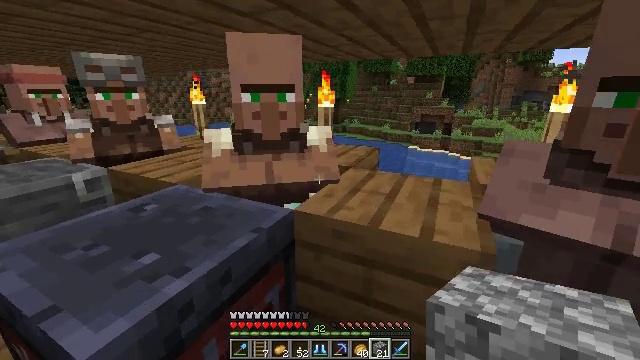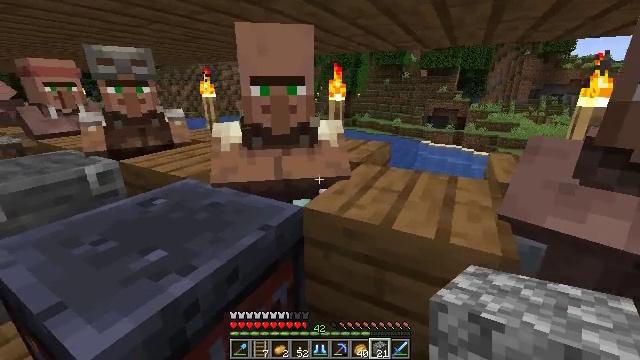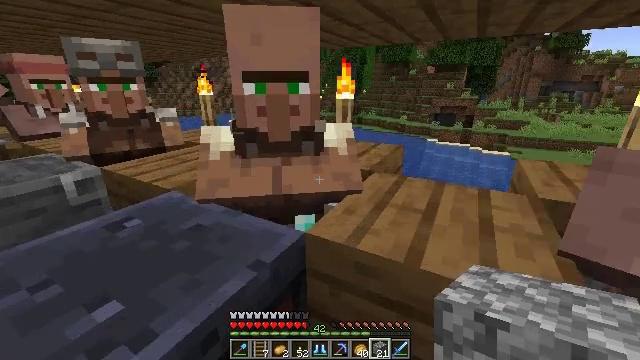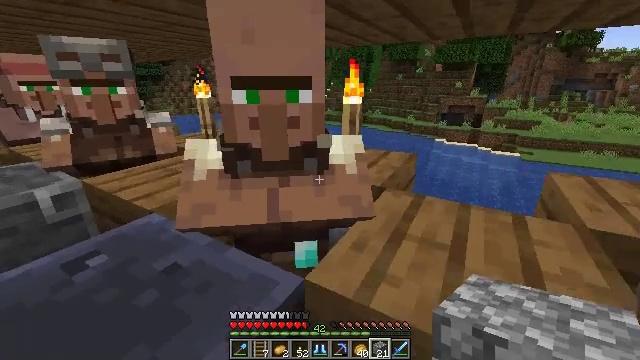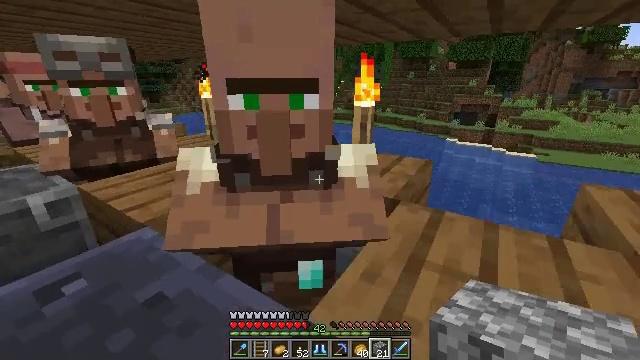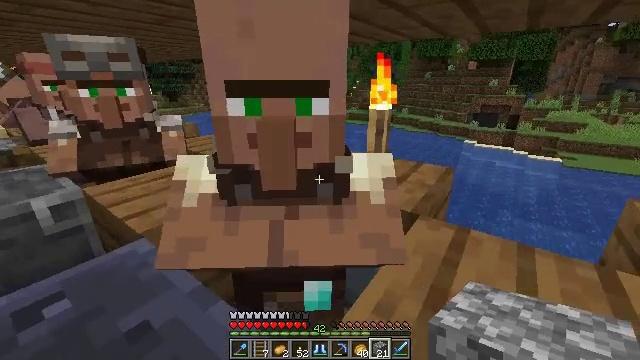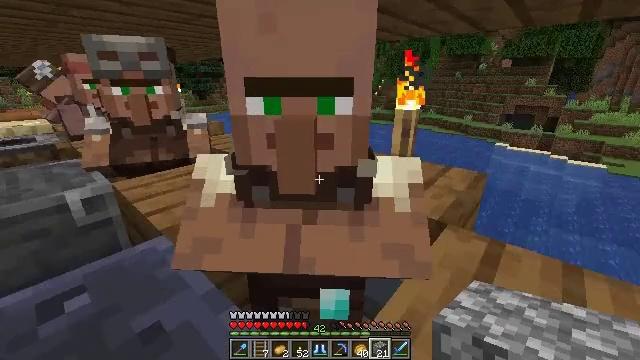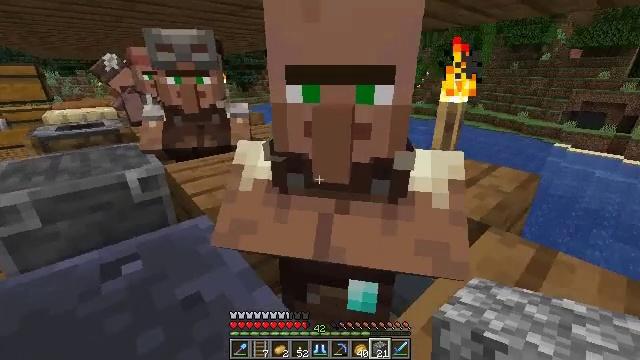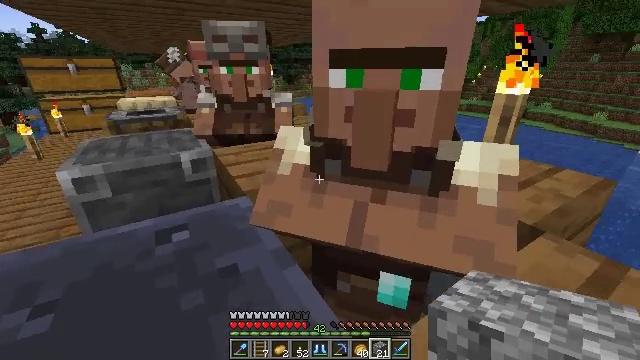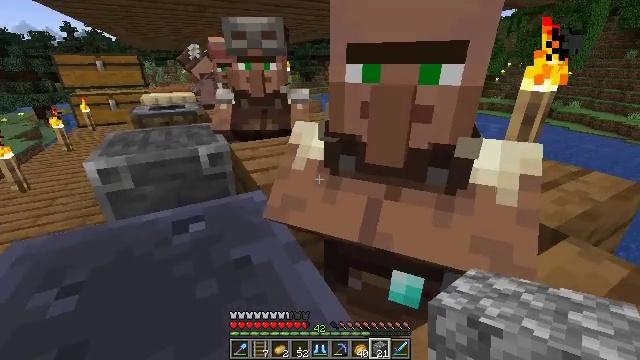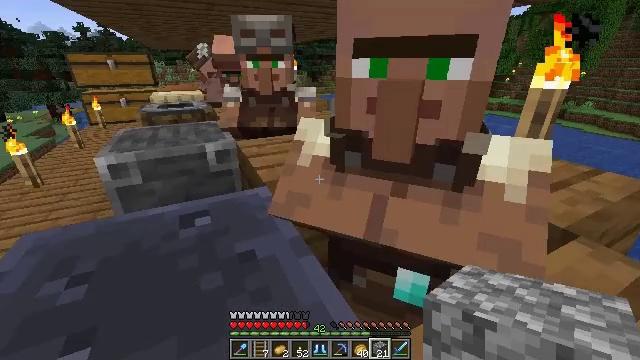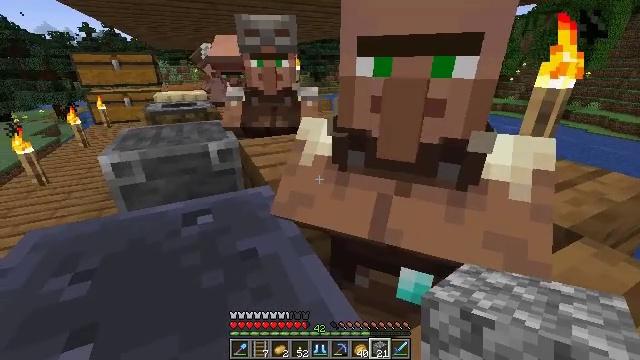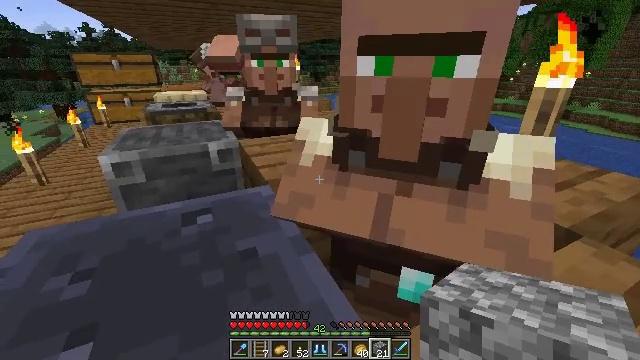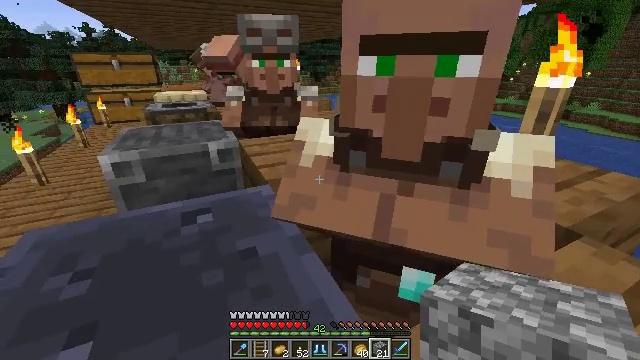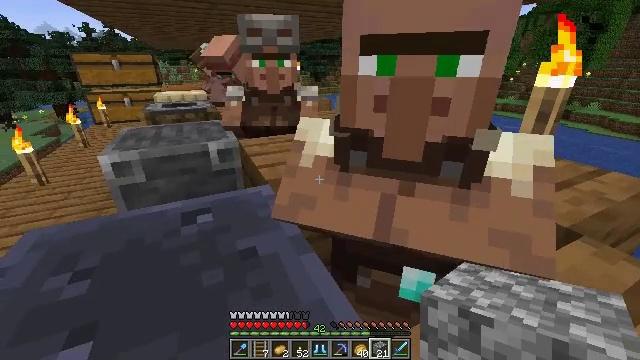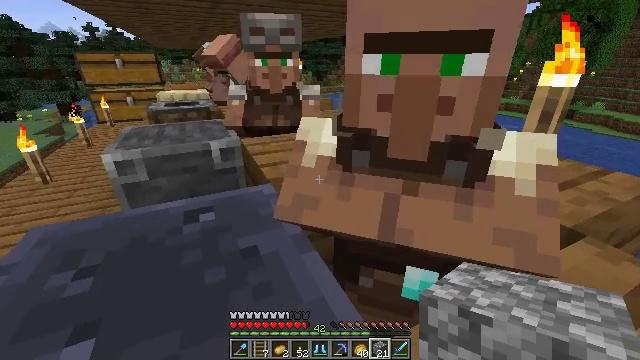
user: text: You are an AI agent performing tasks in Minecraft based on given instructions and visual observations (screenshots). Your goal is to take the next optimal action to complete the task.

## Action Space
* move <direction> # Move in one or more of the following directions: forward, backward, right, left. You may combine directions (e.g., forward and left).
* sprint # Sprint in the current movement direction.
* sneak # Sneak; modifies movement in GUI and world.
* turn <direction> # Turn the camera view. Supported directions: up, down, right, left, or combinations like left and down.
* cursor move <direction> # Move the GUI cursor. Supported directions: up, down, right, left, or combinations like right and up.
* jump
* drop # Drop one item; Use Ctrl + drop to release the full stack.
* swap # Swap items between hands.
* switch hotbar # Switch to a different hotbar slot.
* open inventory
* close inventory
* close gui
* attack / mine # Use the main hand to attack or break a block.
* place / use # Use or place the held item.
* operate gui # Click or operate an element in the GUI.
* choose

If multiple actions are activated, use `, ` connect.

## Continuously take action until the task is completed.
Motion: motion action
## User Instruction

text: Craft the suspicious stew with mushrooms, a bowl, and flowers.
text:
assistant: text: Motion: move forward, turn left and down
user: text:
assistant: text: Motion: move forward, turn left
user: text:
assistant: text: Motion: move forward, turn left
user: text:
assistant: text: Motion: move forward, turn left
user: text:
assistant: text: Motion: move forward, turn left
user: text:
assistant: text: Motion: move forward, turn left
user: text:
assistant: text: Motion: turn left and down
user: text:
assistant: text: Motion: turn left and down
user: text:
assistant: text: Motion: turn left
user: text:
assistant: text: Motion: turn left
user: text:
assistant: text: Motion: no_op
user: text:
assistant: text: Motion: no_op
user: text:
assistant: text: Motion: no_op
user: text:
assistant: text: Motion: no_op
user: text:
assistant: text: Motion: no_op
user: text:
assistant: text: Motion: no_op
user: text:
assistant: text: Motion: no_op
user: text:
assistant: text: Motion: no_op
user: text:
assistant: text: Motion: no_op
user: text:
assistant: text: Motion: move left
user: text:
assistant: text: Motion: move left
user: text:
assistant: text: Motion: move left
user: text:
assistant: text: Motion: move left
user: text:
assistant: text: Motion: move left
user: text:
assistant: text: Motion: move left
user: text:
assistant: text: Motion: move left, turn left
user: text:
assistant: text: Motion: move left, turn left and down
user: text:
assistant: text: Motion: move forward and move left, turn left and down
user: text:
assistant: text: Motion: move forward and move left, turn left and down
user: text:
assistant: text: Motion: move forward and move left, turn left